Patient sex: M
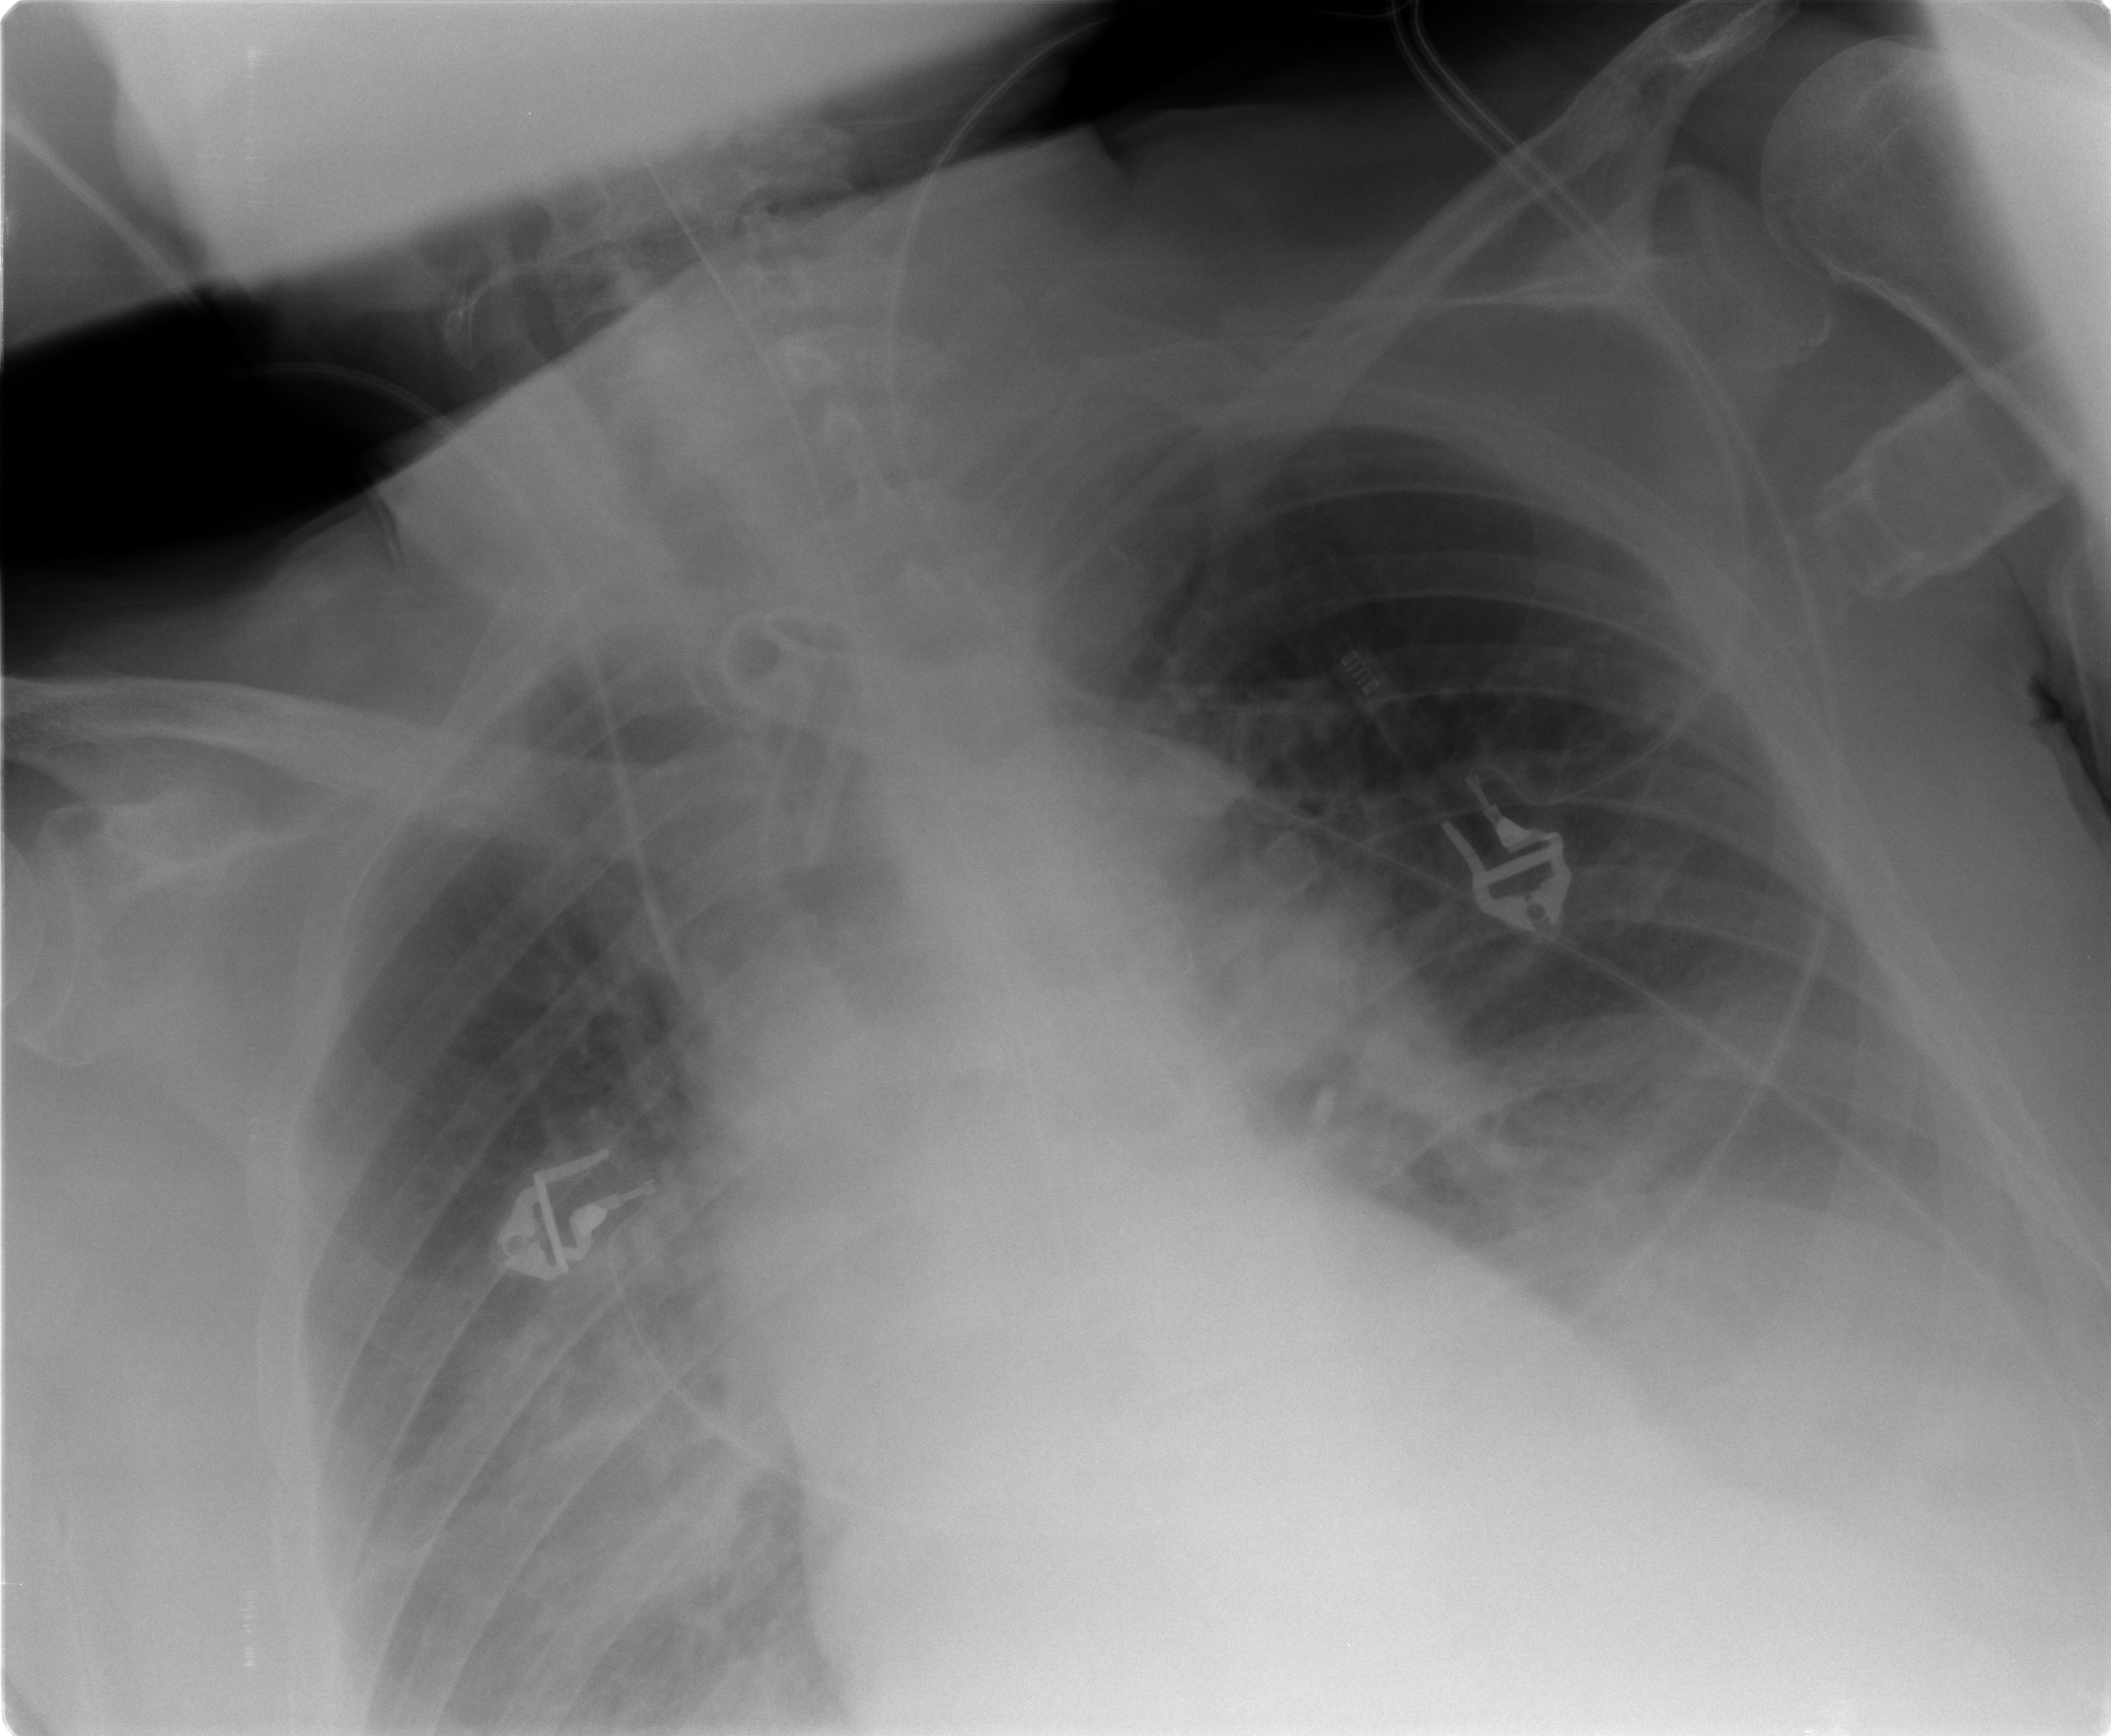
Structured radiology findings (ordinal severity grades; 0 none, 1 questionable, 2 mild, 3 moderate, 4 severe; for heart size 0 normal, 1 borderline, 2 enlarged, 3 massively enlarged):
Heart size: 0
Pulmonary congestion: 2
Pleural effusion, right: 3
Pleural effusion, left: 2
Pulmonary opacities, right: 2
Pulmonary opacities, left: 1
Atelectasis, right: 2
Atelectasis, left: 2